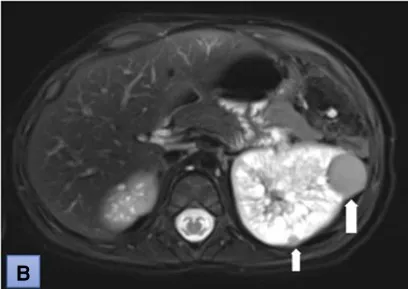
Fat suppressed T2-weighted. MR images show several lesion in the left kidney.
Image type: radiology (mri)